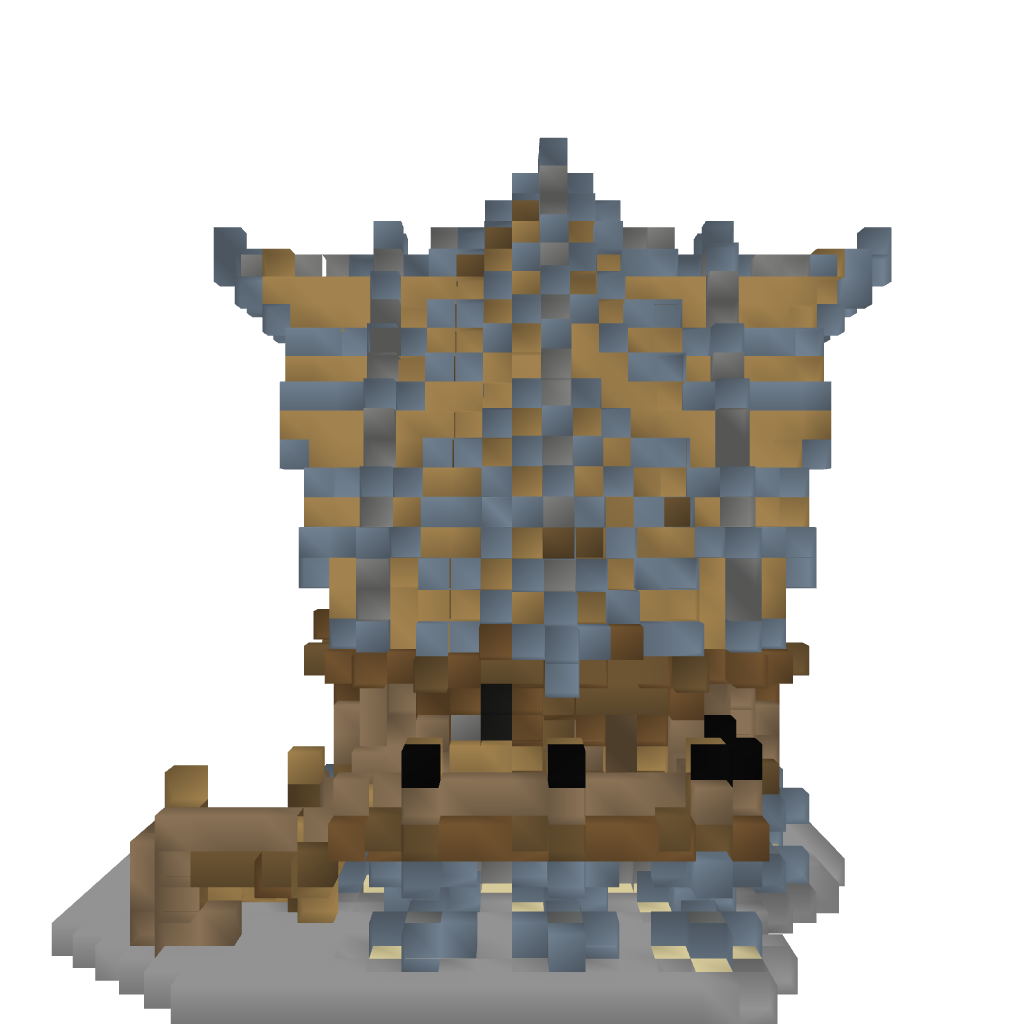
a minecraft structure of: Nordic House